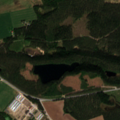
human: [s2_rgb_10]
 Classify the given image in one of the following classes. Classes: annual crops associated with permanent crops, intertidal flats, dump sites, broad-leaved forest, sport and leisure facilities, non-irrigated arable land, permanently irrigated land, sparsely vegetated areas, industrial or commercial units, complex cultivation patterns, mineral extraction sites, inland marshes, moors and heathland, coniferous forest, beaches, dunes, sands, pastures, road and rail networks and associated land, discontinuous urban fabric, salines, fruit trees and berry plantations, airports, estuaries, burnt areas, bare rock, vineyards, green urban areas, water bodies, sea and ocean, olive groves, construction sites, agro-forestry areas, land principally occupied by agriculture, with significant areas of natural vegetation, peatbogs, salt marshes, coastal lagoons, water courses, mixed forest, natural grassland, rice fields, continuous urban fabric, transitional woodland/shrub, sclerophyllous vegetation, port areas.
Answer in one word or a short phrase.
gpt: non-irrigated arable land, coniferous forest, mixed forest, transitional woodland/shrub